Question: I am using the following query in to three tables using :
'''
SELECT tblVendorItem.Name,
tblEventItem.Quantity * tblEventItem.Price AS 'Sale',
tblEventService.ServiceDate
FROM tblEventService
INNER JOIN tblEventItem ON
tblEventService.EventServiceID = tblEventItem.EventServiceID
INNER JOIN tblVendorItem ON
tblEventItem.VendorItemID = tblVendorItem.VendorItemID
INNER JOIN tblVendor ON
tblVendorItem.VendorID = tblVendor.VendorID
WHERE (tblEventService.VendorID = 1)
AND (tblEventService.ServiceDate BETWEEN '20-04-2015 00:00:00' AND '23-04-2015 00:00:00')
GROUP BY
tblVendorItem.Name, tblEventItem.Quantity, tblEventItem.Price, tblEventService.ServiceDate
'''
Here, and are static. The query got parsed but on executing,it shows the following error:

I have check the datatype in both,the class and , it shows .
Can anyone tell me what is wrong in the query or how can this error can be solved?
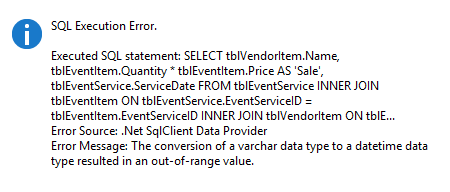
Answer: Try using ISO standard formats for your constants:
'''
tblEventService.ServiceDate BETWEEN '2015-04-20' AND '2015-04-23'
'''
Also, the time components are unnecessary.
Also, I would recommend only using single quotes for string and date constants. Don't use them for column aliases.